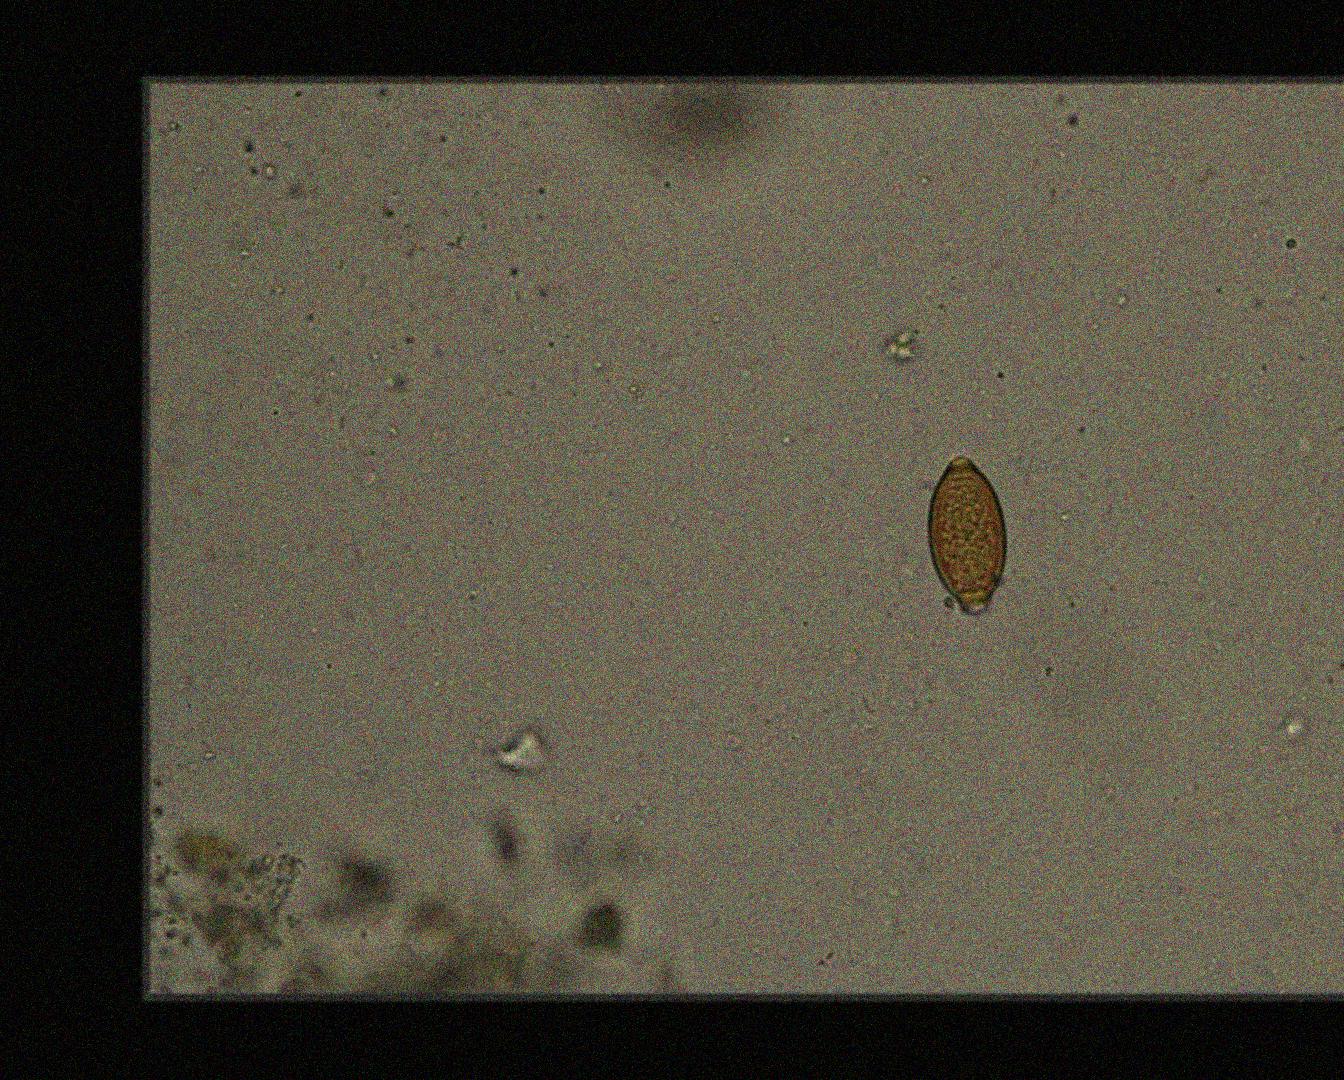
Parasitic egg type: Trichuris trichiura